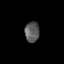
Tissue: prostate
Cell type: Epithelial cells
Senescence score: 0.689
Nuclear area (px): 287
Mean DAPI intensity: 91.676